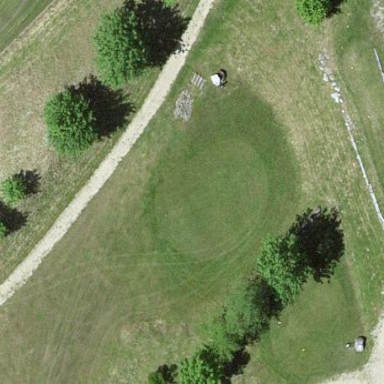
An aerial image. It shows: Golf tee area with grass surface.